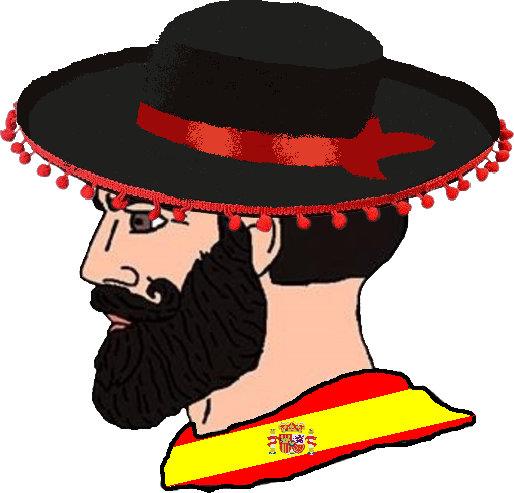
Label: 4_Yes_Chad